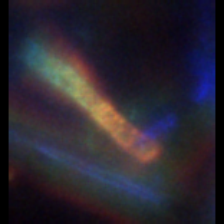
Taxon: Diatom_aggregate
Group: Diatoms